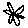
Label: flower